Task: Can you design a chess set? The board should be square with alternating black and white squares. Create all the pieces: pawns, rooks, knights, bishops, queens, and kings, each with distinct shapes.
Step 604:
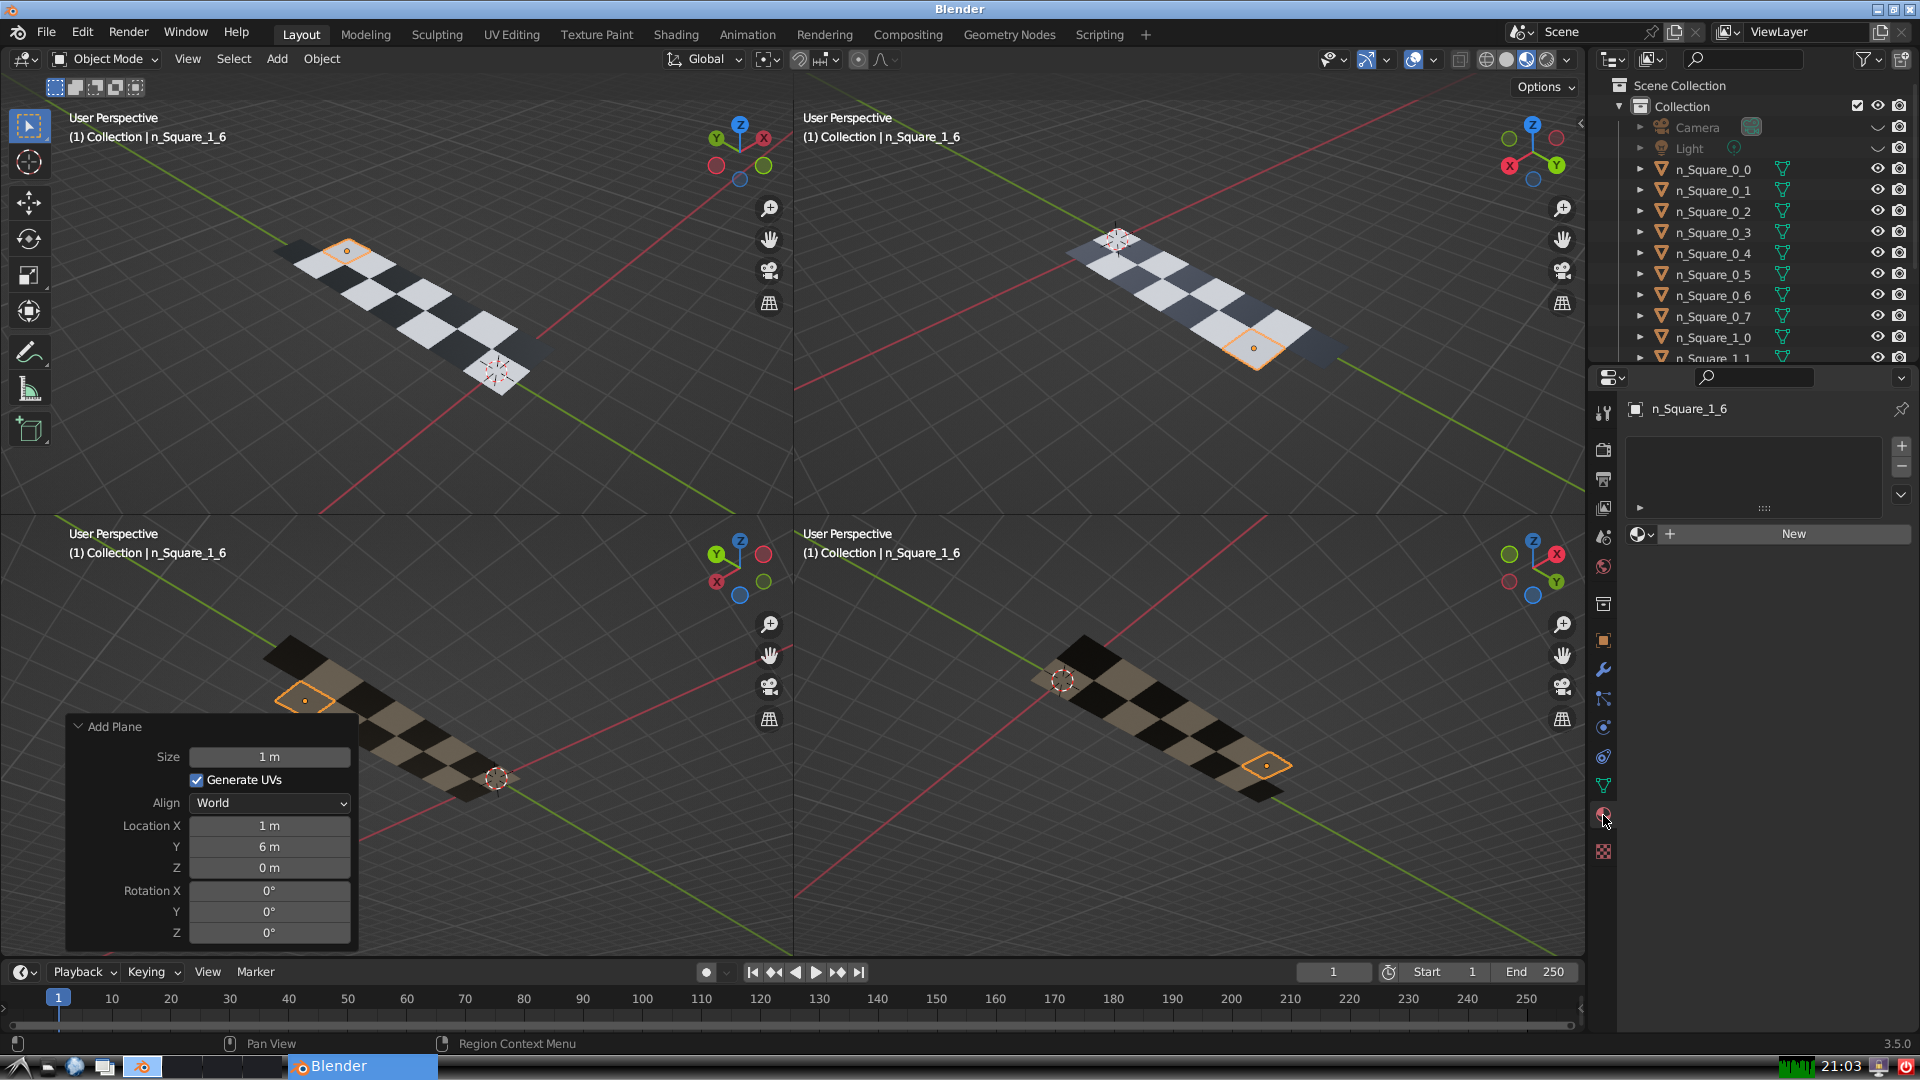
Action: {"mouse_move": [1636, 534]}